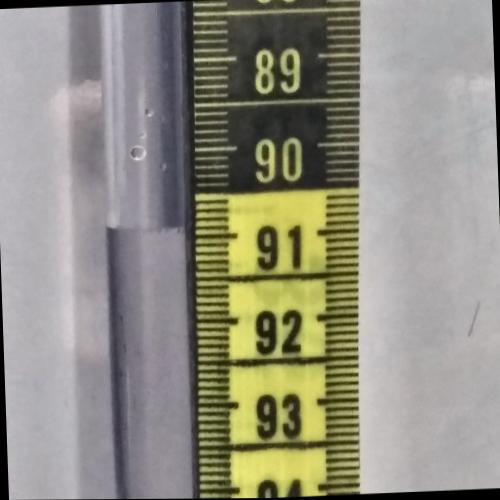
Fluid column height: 90.9 cm